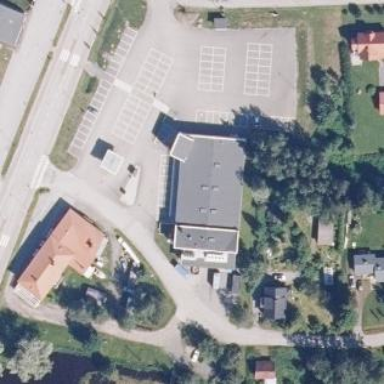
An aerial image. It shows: Post office.